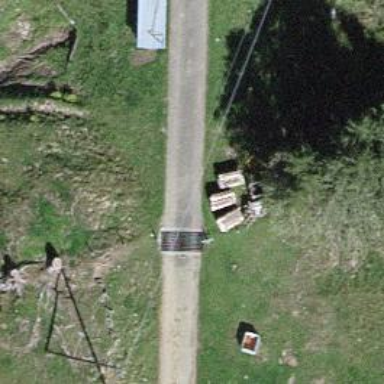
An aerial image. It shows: Cattle grid.